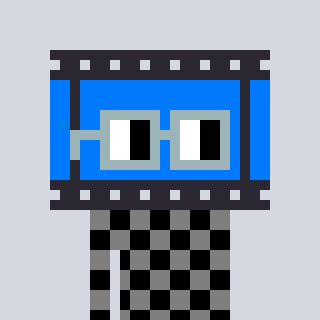
a pixel art character with square dark gray glasses, a film strip-shaped head and a bluegrey-colored body on a cool background